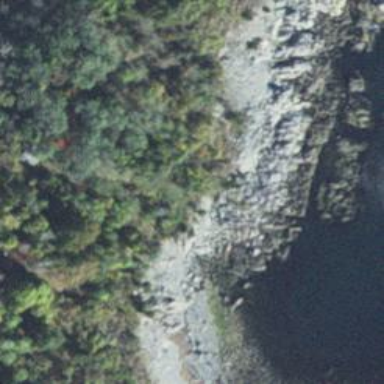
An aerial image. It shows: Natural cliff.